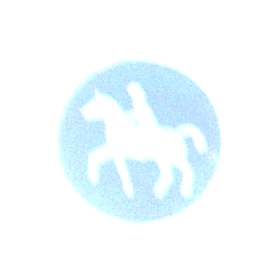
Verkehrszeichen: Reitweg
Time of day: SunriseSunset
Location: Outdoor (Nature)
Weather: Clear
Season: NotSpecified
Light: Natural